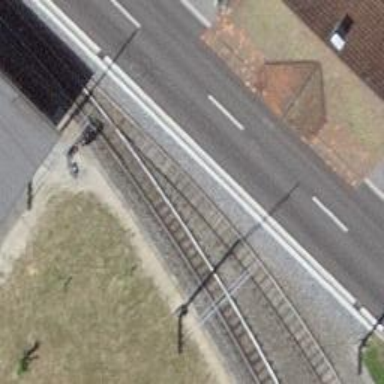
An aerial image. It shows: Narrow-gauge railway with electrified contact line.